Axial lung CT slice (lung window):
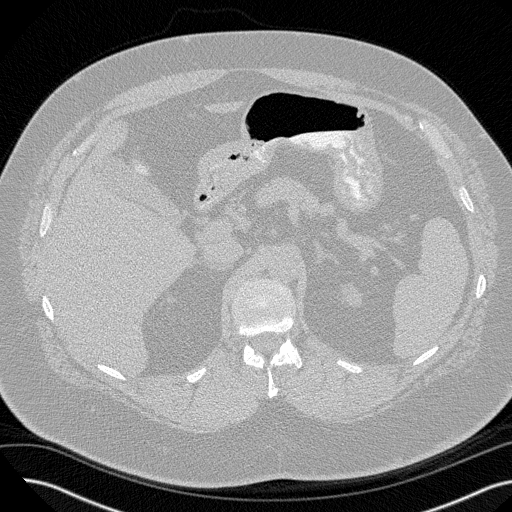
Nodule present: no